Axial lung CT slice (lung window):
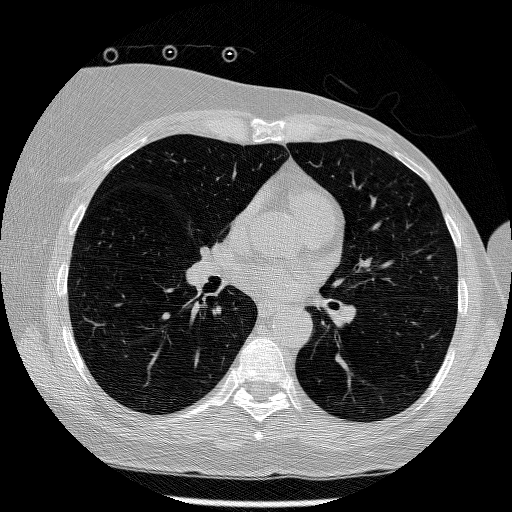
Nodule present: no